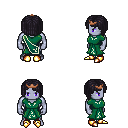
a pixel art fantasy rpg character, male body template, dark elf, purple skin, sash dress, red pants, raven pageboy hairstyle, bronze tiara, gold boots, four views (front, back, left, right), 2x2 character sprite sheet, small pixel art, hard edges, no anti-aliasing